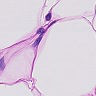
Metastatic tissue present: no